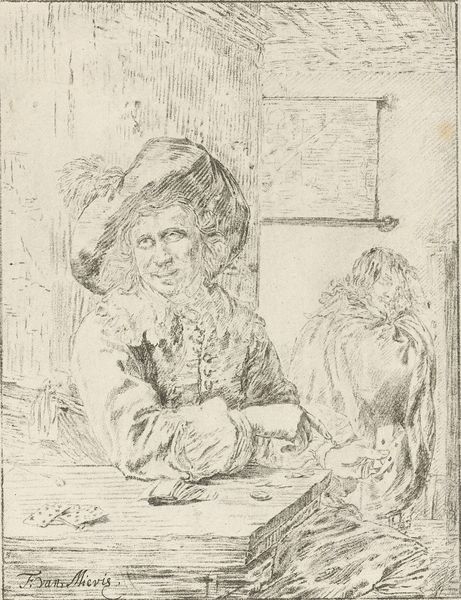
Titel: Kaartspelers
Künstler: Cornelis Ploos van Amstel
Standort: Amsterdam
Institution: Rijksmuseum
Schlagwörter: feder, mann, weiß, hut, raum, schwarz, tisch, zeichnung, zimmer, wand, bild, lachen, karte